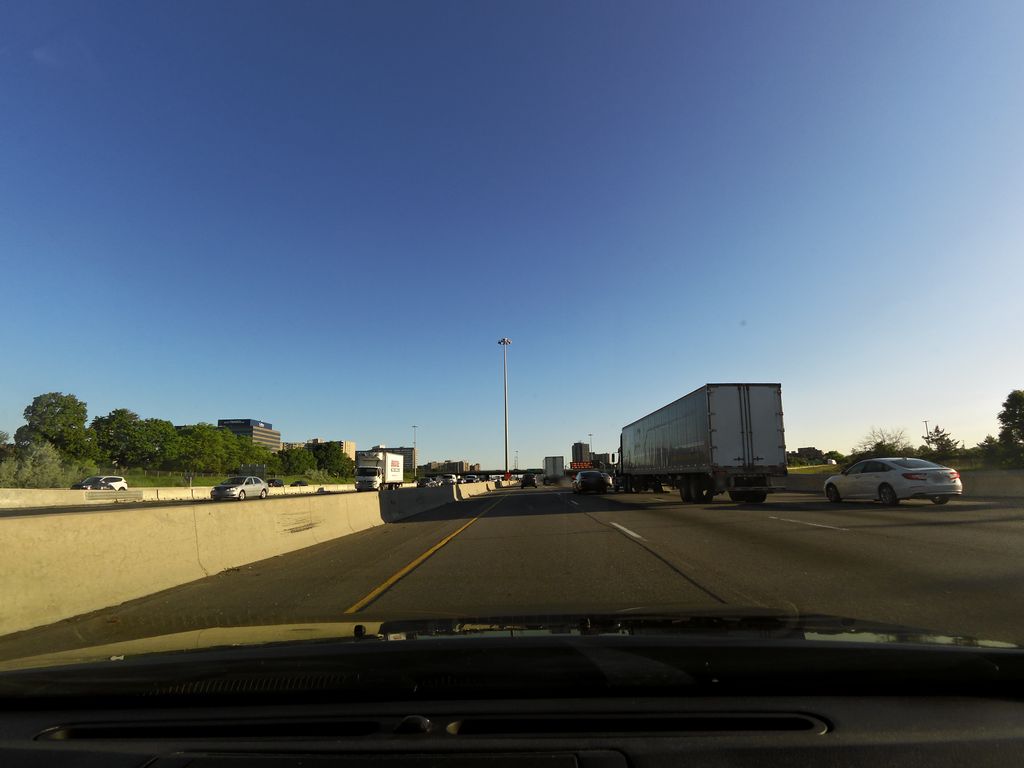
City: toronto